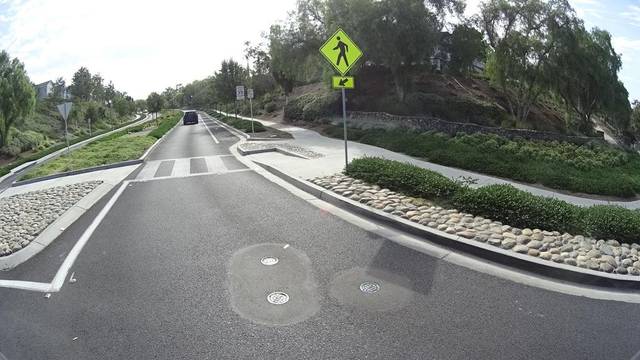
Region: United States
Coordinates: 33.54, -117.644